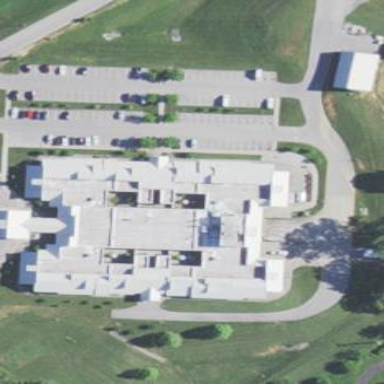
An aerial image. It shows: Nursing home building.